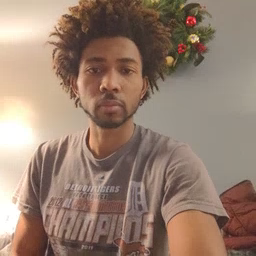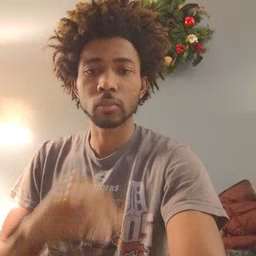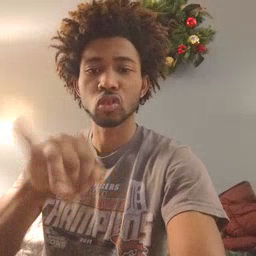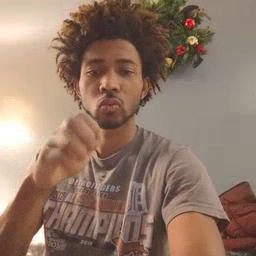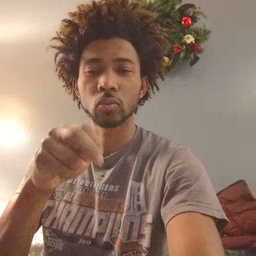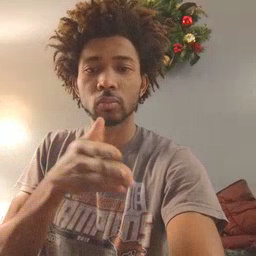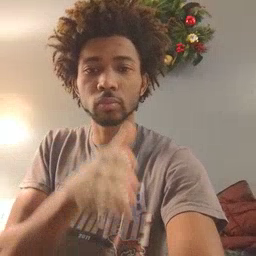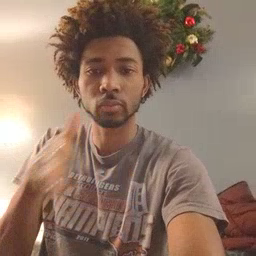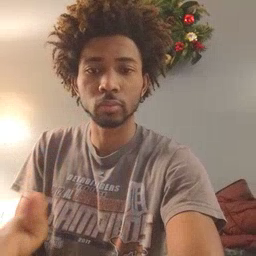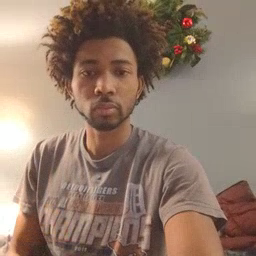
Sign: jeans